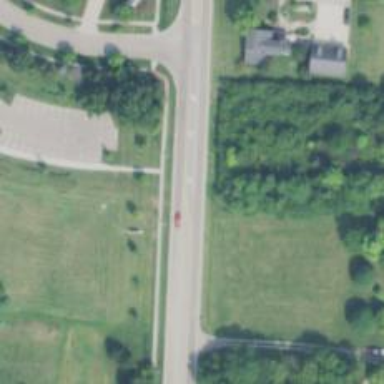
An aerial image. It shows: Tertiary road.